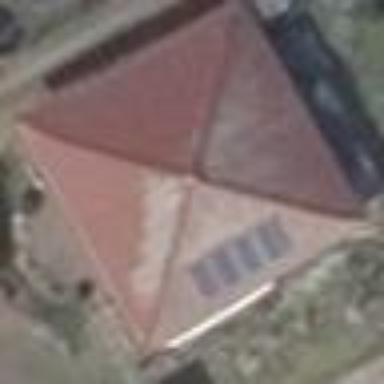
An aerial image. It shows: Detached building.